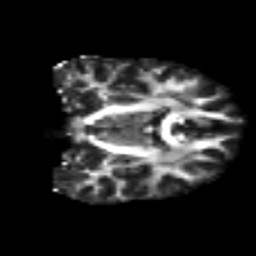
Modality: FA
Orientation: coronal
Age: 25
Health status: ill
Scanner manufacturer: philips
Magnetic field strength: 3 T
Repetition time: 9 s
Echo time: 0.127 s